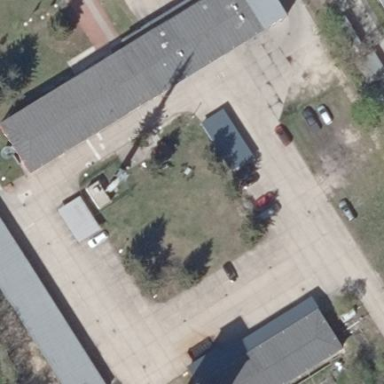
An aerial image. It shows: Fire station.